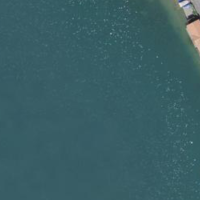
EUNIS habitat code: 14
Species observed at this site:
Leucophaeus atricilla
Larus michahellis
Motacilla cinerea
Mergus merganser
Larus canus